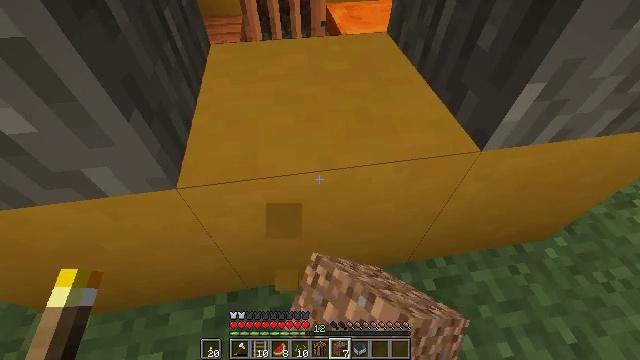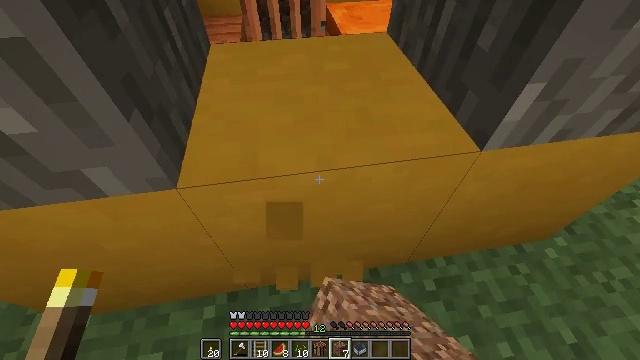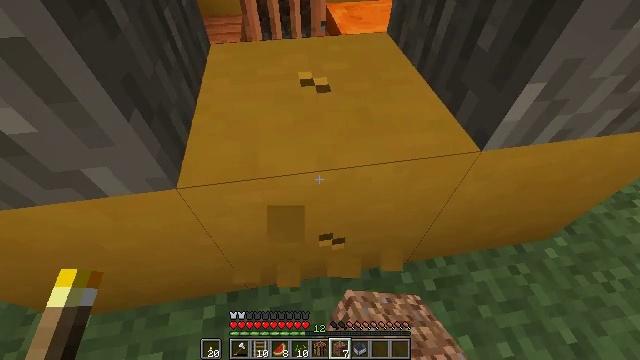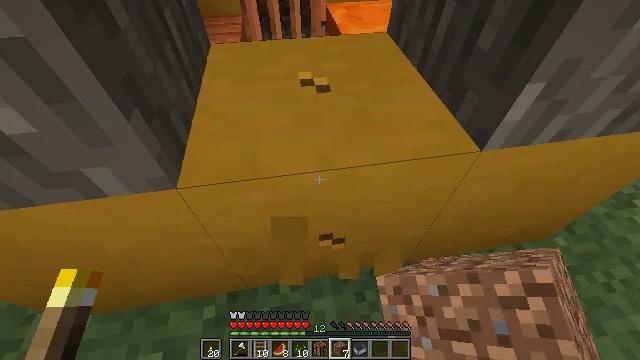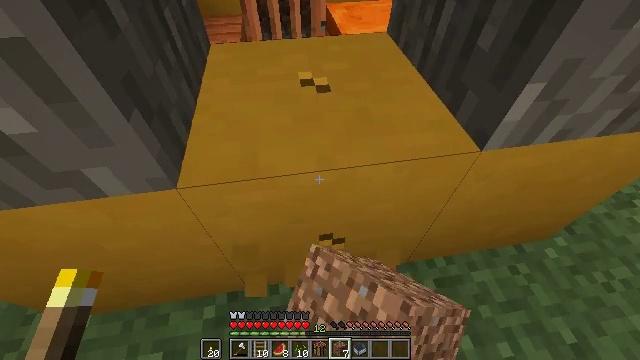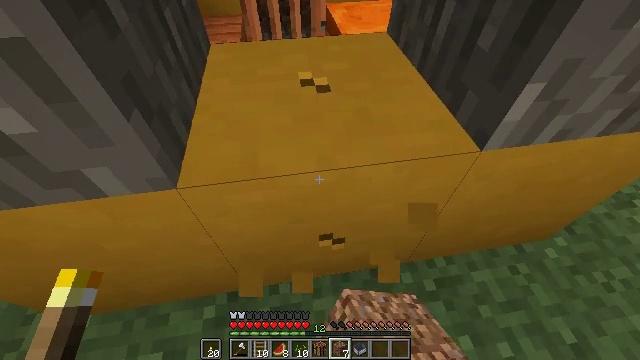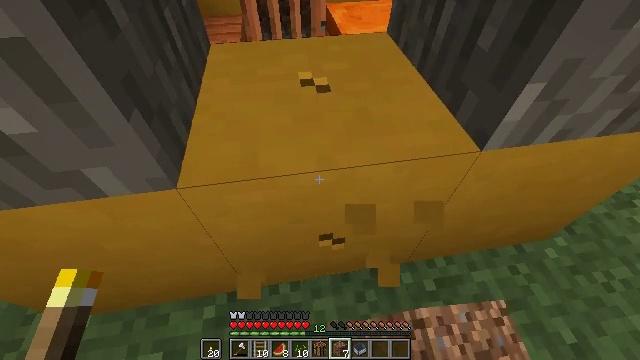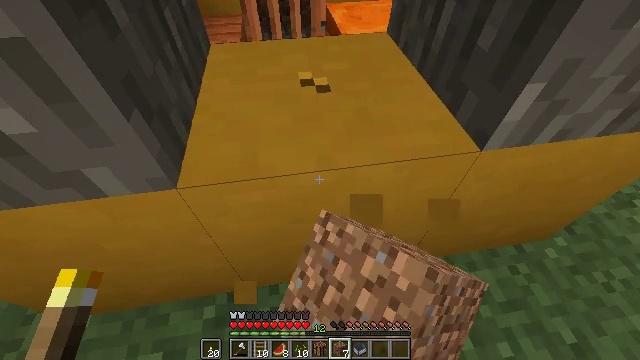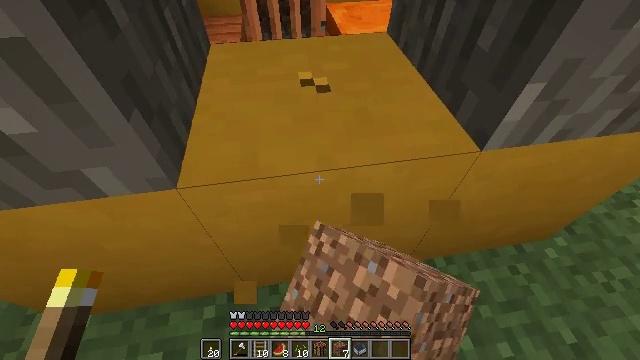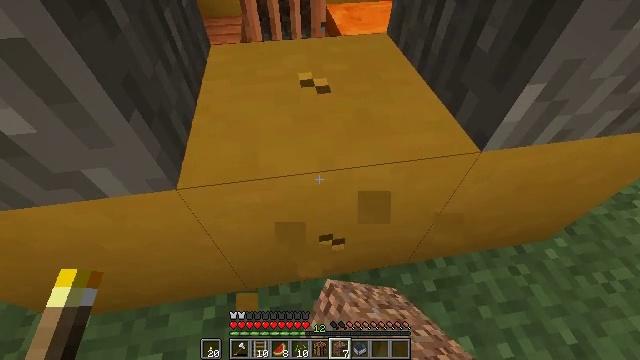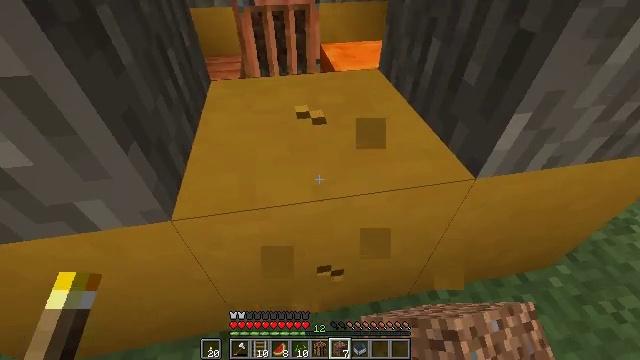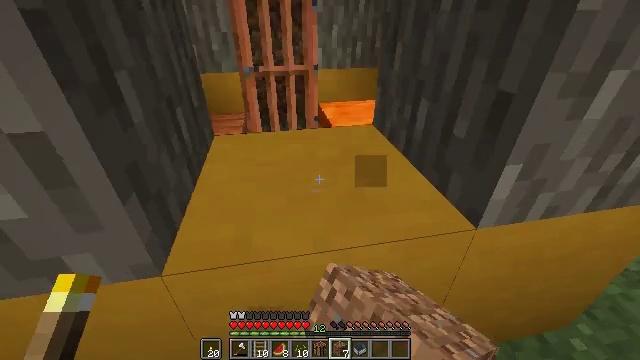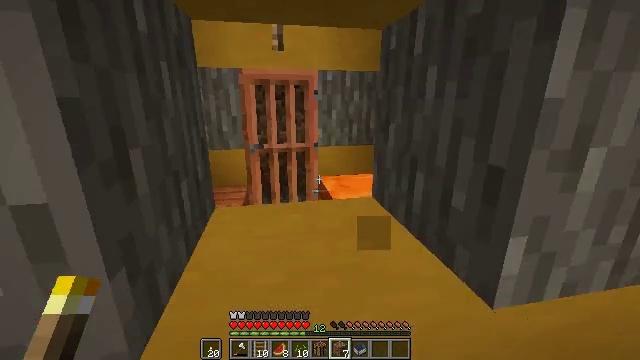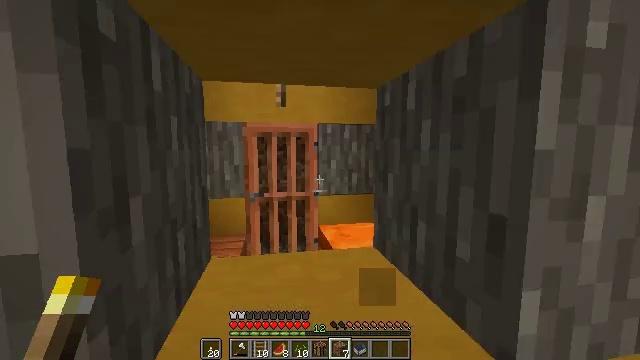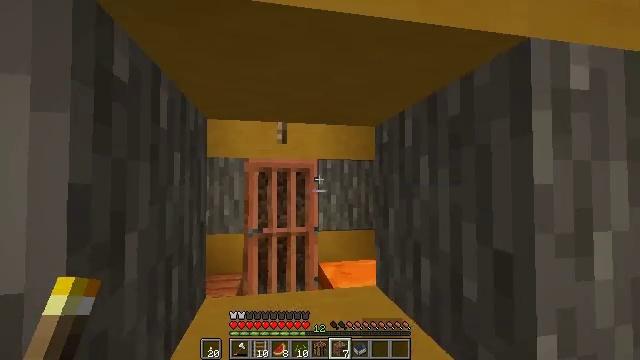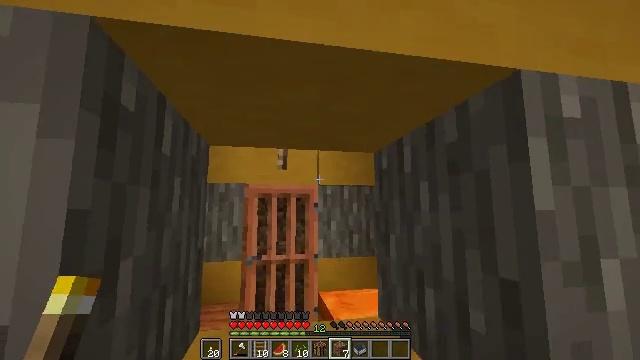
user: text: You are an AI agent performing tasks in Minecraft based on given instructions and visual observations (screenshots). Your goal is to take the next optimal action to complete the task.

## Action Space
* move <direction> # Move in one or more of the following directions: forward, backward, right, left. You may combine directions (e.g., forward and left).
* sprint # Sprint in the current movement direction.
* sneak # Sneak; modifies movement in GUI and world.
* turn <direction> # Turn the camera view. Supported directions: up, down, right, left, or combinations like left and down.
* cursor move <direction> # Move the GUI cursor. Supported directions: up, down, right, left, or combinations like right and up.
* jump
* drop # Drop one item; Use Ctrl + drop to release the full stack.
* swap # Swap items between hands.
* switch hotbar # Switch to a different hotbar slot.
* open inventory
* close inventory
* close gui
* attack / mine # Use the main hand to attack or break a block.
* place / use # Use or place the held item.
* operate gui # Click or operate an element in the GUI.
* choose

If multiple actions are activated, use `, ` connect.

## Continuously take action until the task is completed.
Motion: motion action
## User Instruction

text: Harvest acacia wood for resources.
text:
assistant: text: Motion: attack / mine
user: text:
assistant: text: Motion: attack / mine
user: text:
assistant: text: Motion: attack / mine
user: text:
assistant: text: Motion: attack / mine
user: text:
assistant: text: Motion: attack / mine
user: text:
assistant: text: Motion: attack / mine
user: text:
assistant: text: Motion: attack / mine
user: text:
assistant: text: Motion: attack / mine
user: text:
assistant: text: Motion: attack / mine
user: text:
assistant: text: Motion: turn right and up, attack / mine
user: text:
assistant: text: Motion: turn up
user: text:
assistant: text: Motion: turn up
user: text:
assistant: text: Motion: turn up
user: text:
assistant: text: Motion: turn up
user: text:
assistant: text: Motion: turn up
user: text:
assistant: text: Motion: turn up
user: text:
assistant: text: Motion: no_op
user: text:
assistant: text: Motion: turn right
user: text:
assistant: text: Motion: turn right
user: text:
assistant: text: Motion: turn right and down
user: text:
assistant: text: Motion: turn right and down, attack / mine
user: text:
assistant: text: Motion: turn down, attack / mine
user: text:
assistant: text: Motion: turn down, attack / mine
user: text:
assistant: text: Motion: attack / mine
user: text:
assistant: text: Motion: attack / mine
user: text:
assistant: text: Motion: turn down, attack / mine
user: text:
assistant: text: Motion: turn right and down, attack / mine
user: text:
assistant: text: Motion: turn right and down, attack / mine
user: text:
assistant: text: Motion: turn right and down
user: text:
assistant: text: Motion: no_op